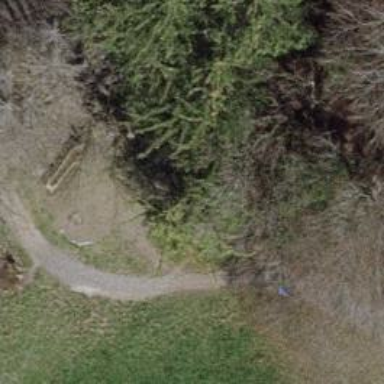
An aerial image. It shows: Brown bench in the vicinity.